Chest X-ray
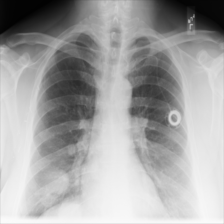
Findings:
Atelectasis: negative
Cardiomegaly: negative
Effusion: negative
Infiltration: negative
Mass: positive
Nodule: negative
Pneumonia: negative
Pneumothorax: negative
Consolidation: negative
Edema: negative
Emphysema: negative
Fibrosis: negative
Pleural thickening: negative
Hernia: negative